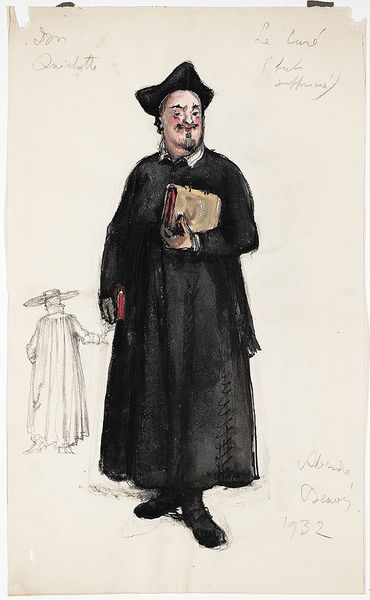
Titel: Costume Design for Le Curé from the film Don Quichotte by Wilhelm Pabst, Costume Design for Le Curé from the film Don Quichotte by Wilhelm Pabst
Künstler: Alexandre Benois
Standort: Amherst (Massachusetts, USA)
Institution: Mead Art Museum, Amherst College
Schlagwörter: church, cleric, court, hat, men, priest, red, robes, black, collar, dark, dress, portrait, robe, man, costume, drawing, coat, sketch, beard, boots, person, cape, ink, shoes, pencil, book, figure, bible, manuscript, signed, 1932, mann mit hut, edmund stoiber, angela merkel, tricorn, mustach, satchel, coar, le cure, vicar, professor, don